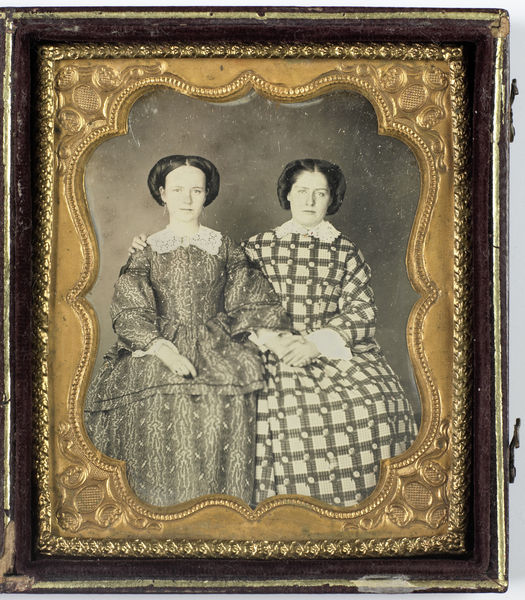
Titel: Portret twee jonge vrouwen
Standort: Amsterdam
Institution: Rijksmuseum
Schlagwörter: gemälde, hand, frauen, mädchen, sitzen, blumen, frau, frisur, handschuhe, holz, hüte, kariert, kleid, kleider, schwarz, karo, muster, alt, kleidung, kragen, rahmen, silber, spitze, bild, bildnis, goldrahmen, hände, portrait, gold, haare, sitzend, mutter, tochter, frontal, schulter, ernst, streifen, schwestern, foto, fotografie, photographie, doppelbildnis, doppelporträt, vergoldet, schwarz weiss, schwester, spitzenkragen, fotographie, freundinnen, protrait, daguerrotypie, handschlag, hände haltend, geischter, haendchen halten, mittelscheitenl